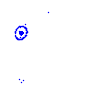
Particle: kaon